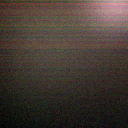
Screen state: off